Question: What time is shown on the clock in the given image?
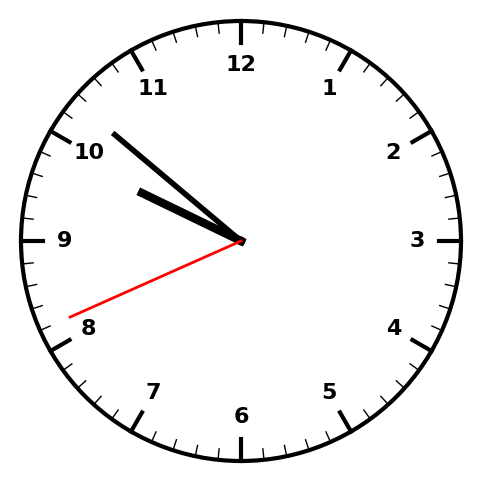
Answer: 09:51:41